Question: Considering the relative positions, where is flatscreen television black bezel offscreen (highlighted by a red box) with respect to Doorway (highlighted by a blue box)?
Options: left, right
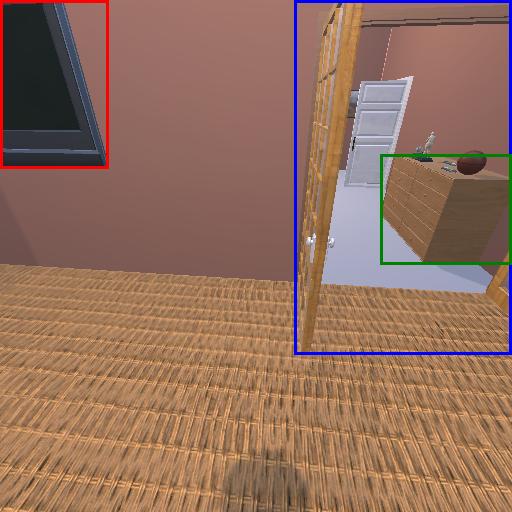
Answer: left